Chest X-ray. View position: PA
Patient age: 49
Patient sex: F
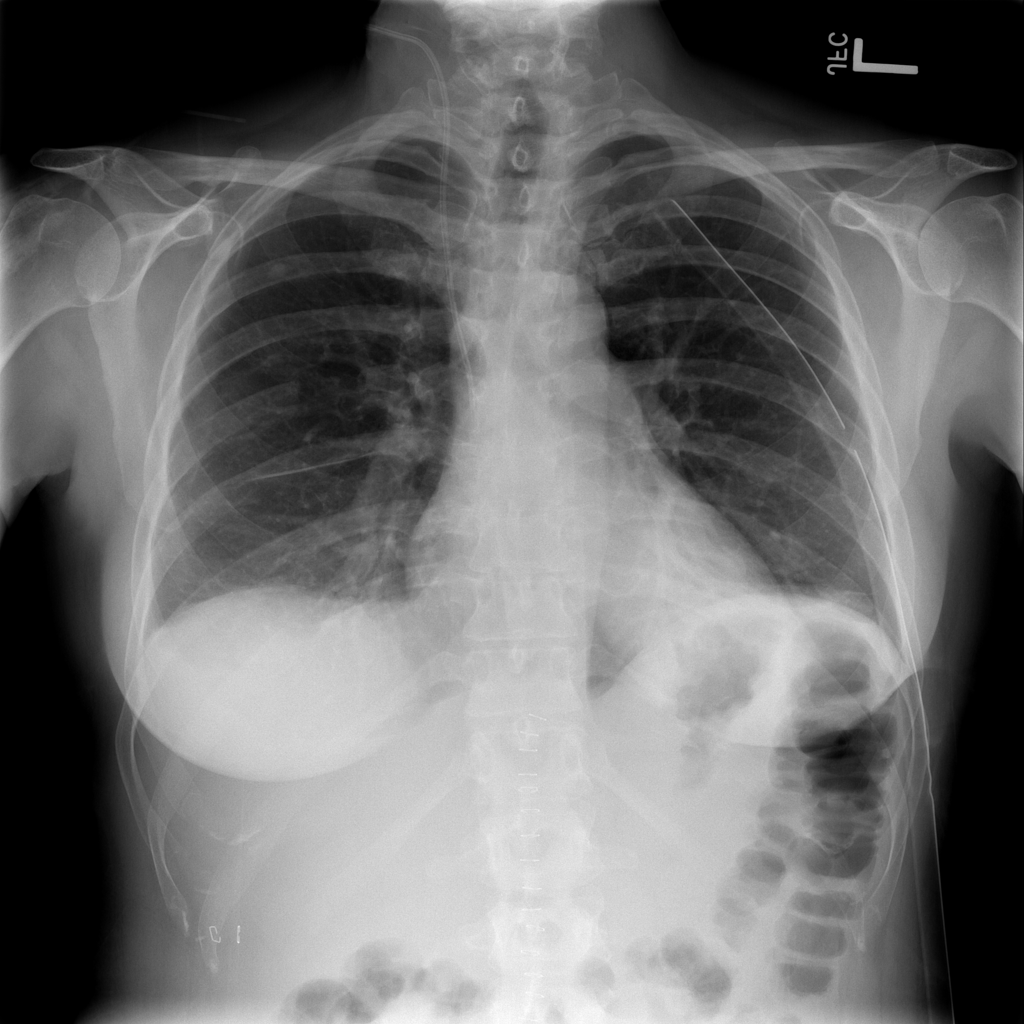
Finding: Pneumothorax